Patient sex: M
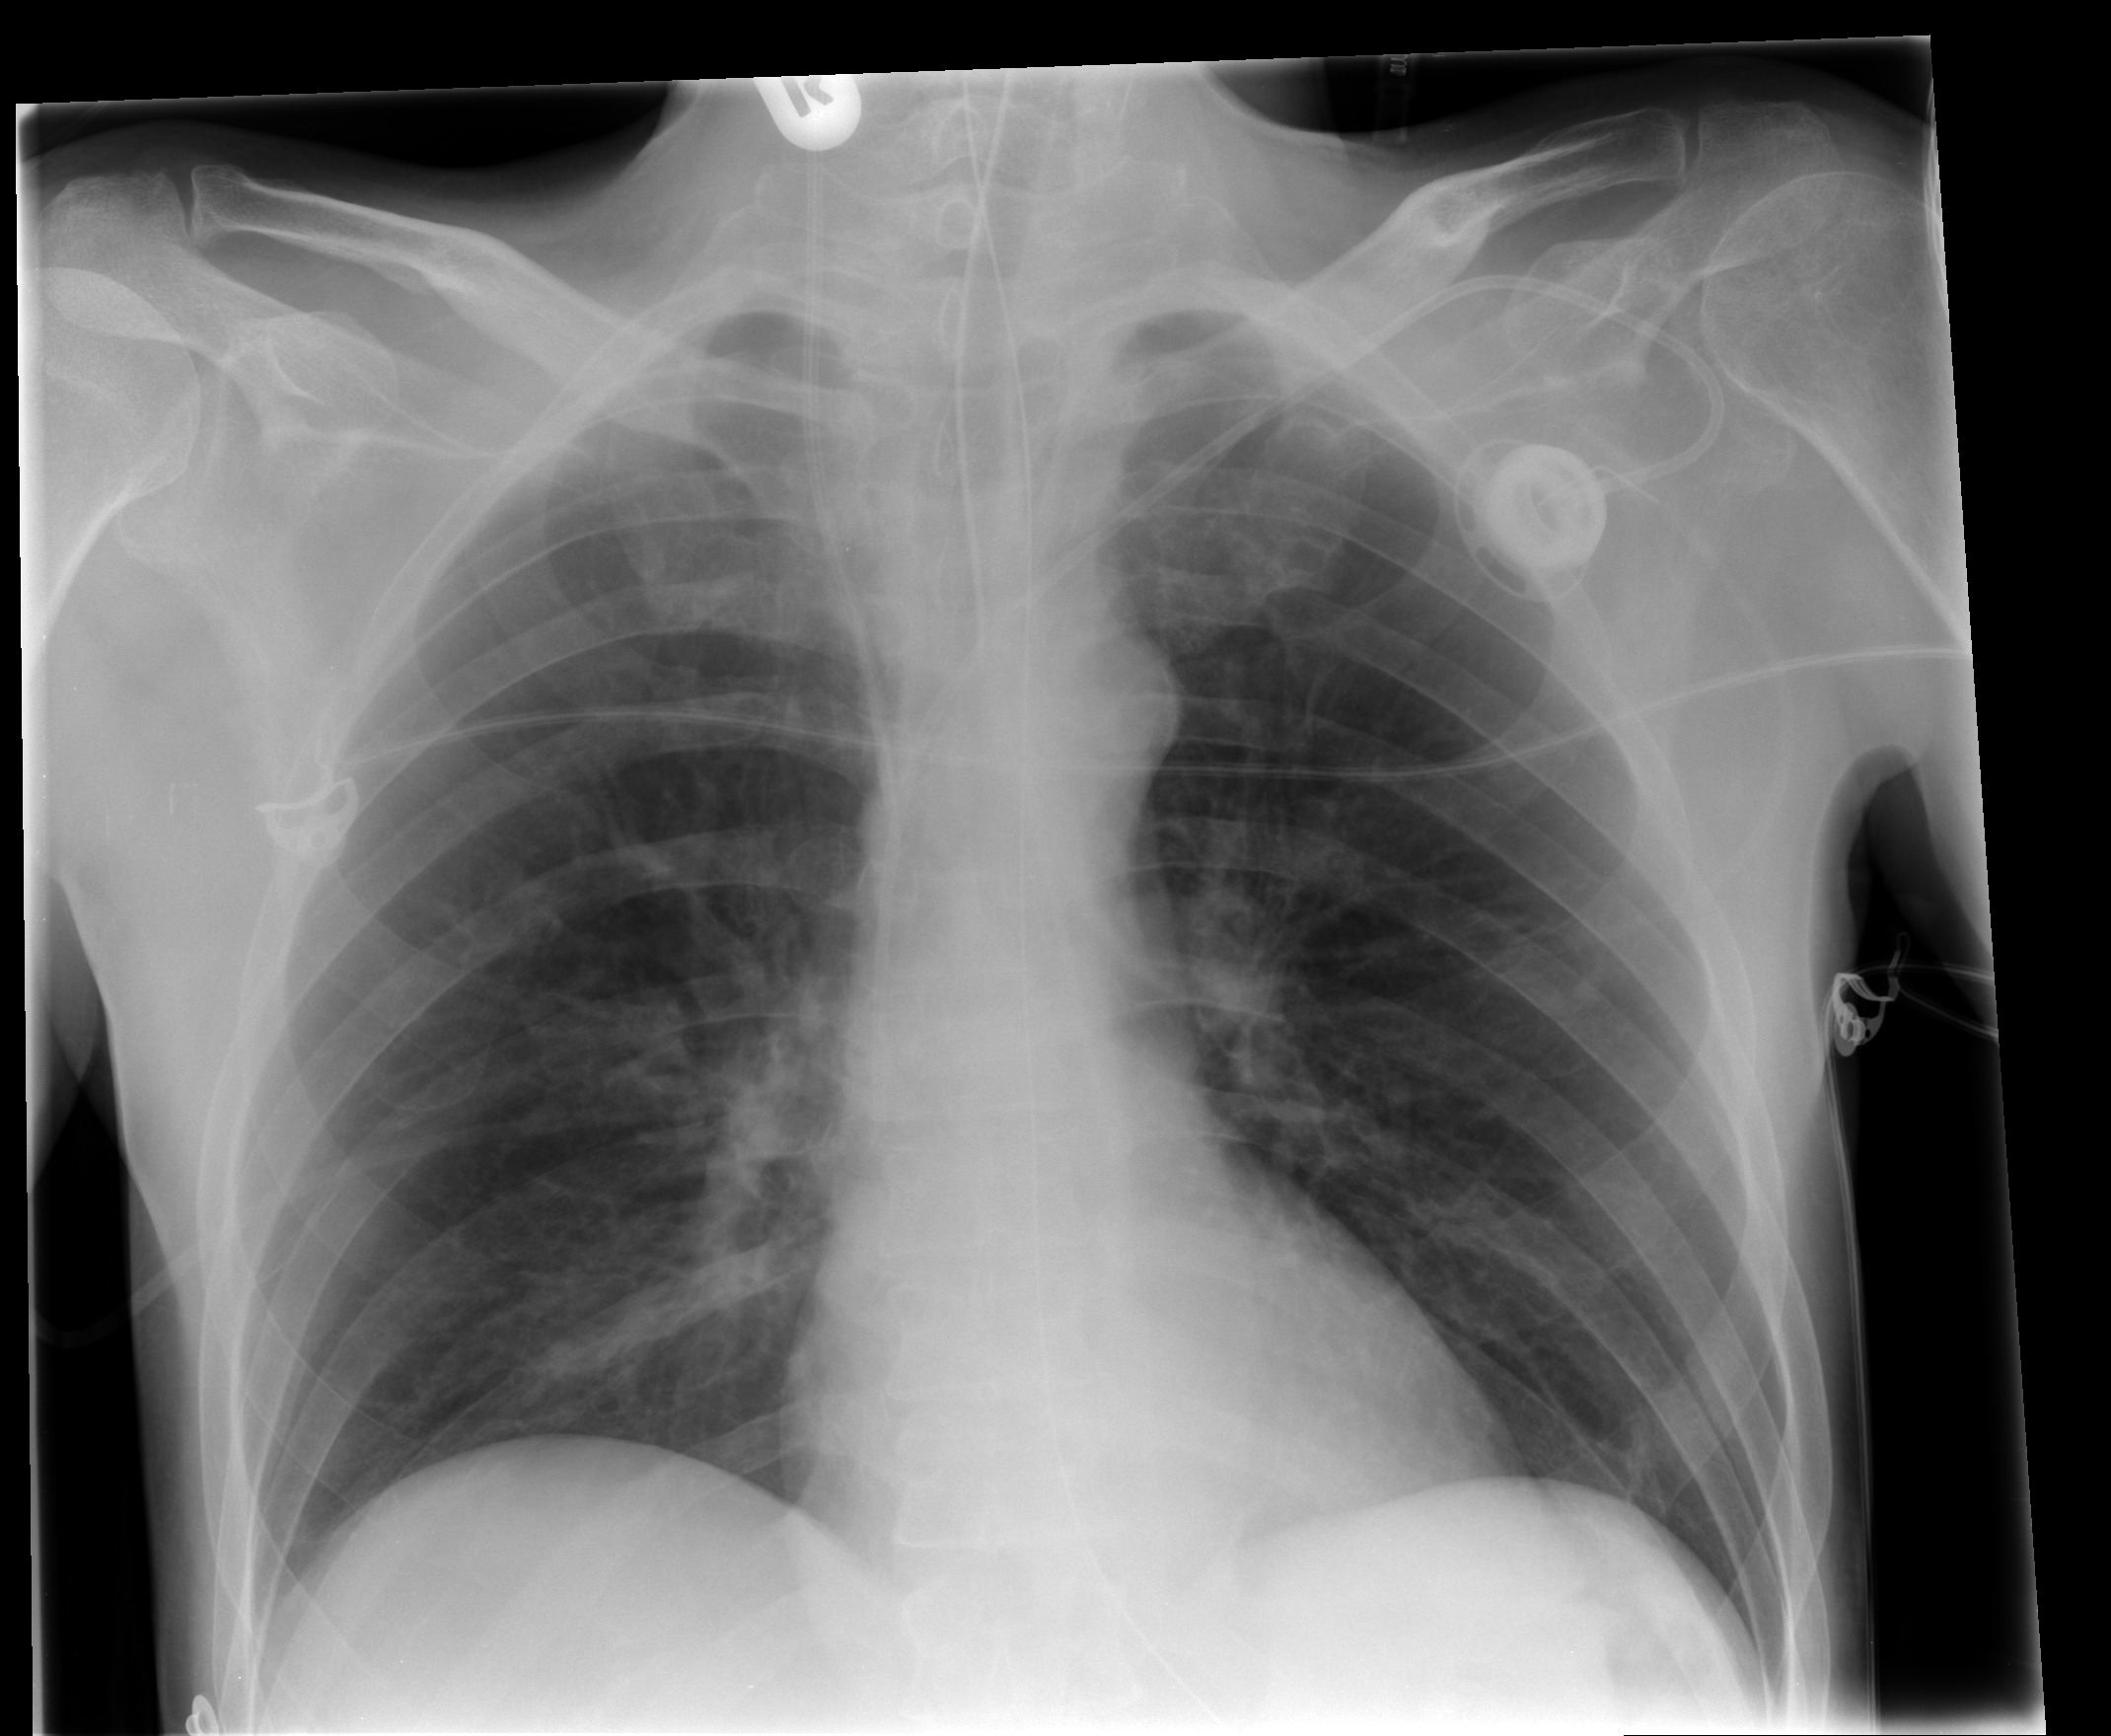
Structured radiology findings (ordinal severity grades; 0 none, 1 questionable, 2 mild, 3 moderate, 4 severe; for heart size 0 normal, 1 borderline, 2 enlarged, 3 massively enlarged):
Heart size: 0
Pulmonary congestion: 0
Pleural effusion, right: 0
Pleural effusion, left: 0
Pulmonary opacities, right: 0
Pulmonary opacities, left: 0
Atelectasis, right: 2
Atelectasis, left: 2